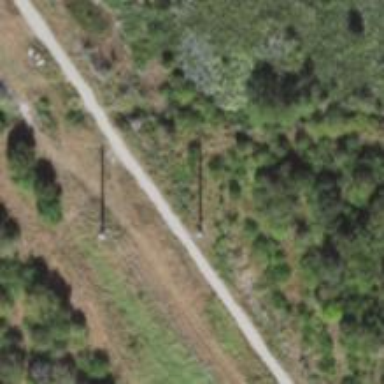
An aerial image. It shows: Power pole.